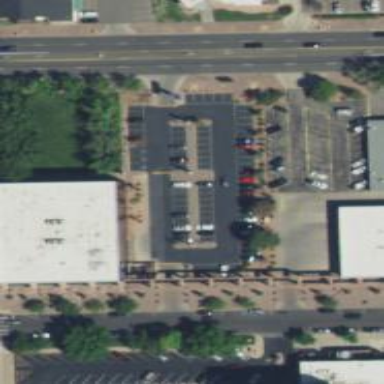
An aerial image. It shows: Parking space.